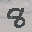
Label: 8